Field crop: maize
Growth stage: 2
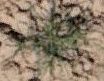
Species: salsola